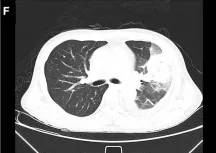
Abdominal and chest computed tomography (CT) scans before and after mucor infection. (F) A chest CT showed the cavity in the upper left lung had become larger than that in the previous examination 2 weeks earlier.
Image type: radiology (ct)